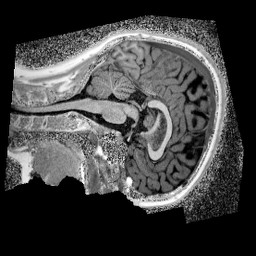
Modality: UNIT1_denoised
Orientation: sagittal
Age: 13
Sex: female
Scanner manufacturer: siemens
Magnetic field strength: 3 T
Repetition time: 4 s
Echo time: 0.00299 s